九年级 · 画法几何学
(本小题 8.0 分)

如图, $A B$ 是 $\odot O$ 的直径, 点 $P$ 为半圆上的一点 (不与 $A, B$ 重合), 点 $I$ 是 $\triangle A B P$ 的内心, $P I$ 的延长线交 $\odot O$ 于点 $M$.

(1) 求 $\frac{I B}{I M}$ 的值;

(2)过点 $I$ 作 $I N \perp P B$ 于点 $N$, 求 $\frac{I N+O B}{P M}$ 的值.

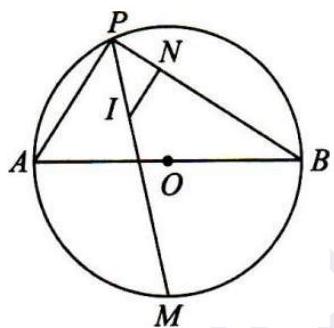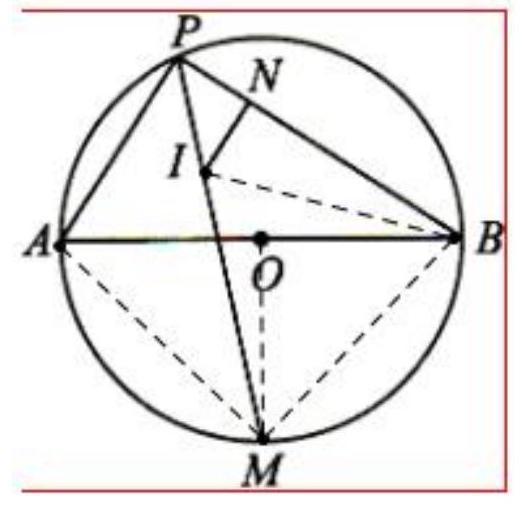
答案: 解:

(1) 解: 如图, 连接 $O M$.

$\because$ 点 $M$ 是半圆的中点,

$\therefore \angle A O M=90^{\circ}$.

又 $\angle A P M=\frac{1}{2} \angle A O M$,

$$
\therefore \angle A P M=45^{\circ} \text {; }
$$

连接 $A M 、 B M$.

$\because$ 点 $M$ 是半圆的中点,

$\therefore A M=B M$,

$\therefore A B=\sqrt{2} M B$.

设 $\angle A B I=\alpha$, 则 $\angle M I B=45^{\circ}+\angle P B I=45^{\circ}+\alpha=\angle M B I$,
$\therefore M B=I M$.

$$
\therefore A B=\sqrt{2} I M
$$

$\therefore \frac{A B}{I M}=\sqrt{2}$.

$(2)$

解:

$\because \angle N P I=45^{\circ}, I N \perp P N$,

$\therefore P I=\sqrt{2} I N$,

$$
\because A B=\sqrt{2} I M
$$

$\therefore I M=\frac{\sqrt{2}}{2} A B=\sqrt{2} O B$,

$$
\therefore P M=P I+M I=\sqrt{2}(I N+O B)
$$

$\therefore \frac{I N+O B}{P M}=\frac{I N+O B}{\sqrt{2}(I N+O B)}=\frac{\sqrt{2}}{2}$;

【解析】见答案.